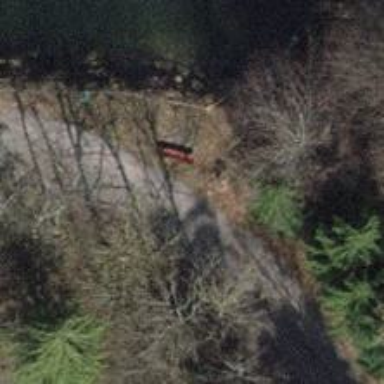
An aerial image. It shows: Red bench.